【题型】选择题　【知识点】函数　【难度】easy
若函数 $y = \log_a x$ ($a > 0$，且 $a \neq 1$) 的图象如图所示，则下列函数与图象对应正确的为（ \quad ）

A.

B.

C.

D.

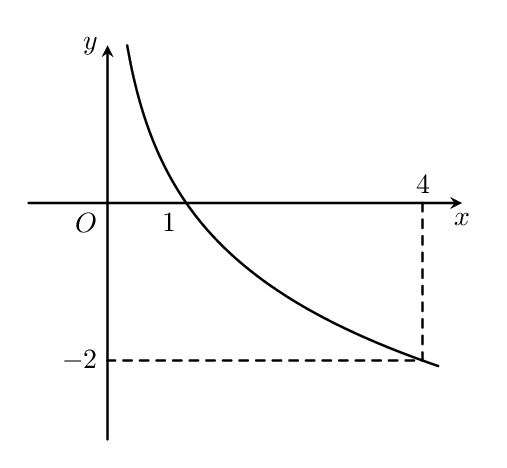
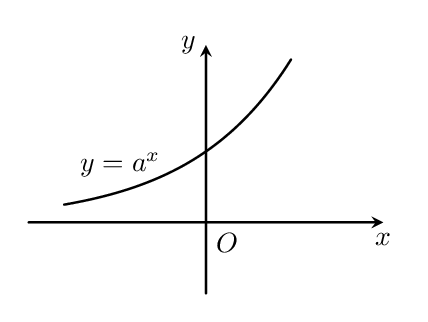
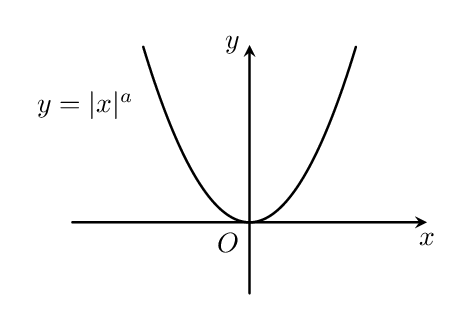
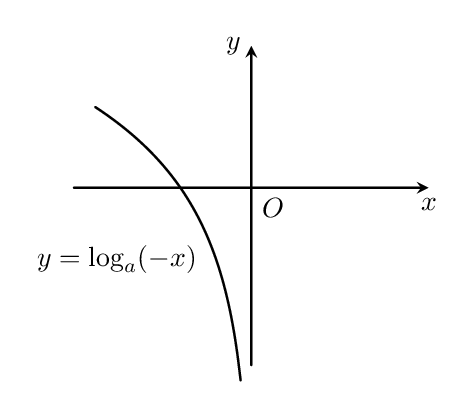
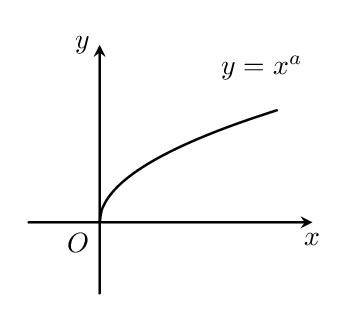
【解答】
【答案】 D

【分析】 利用函数 $y = \log_a x$ 经过点 $(4, -2)$，求出 $a = \frac{1}{2}$，并代入选项，借助基本初等函数逐一判断即可.

【详解】 从函数 $y = \log_a x$ ($a > 0$，且 $a \neq 1$) 的图象可知：该函数经过 $(4, -2)$，

所以 $-2 = \log_a 4$，即 $a^{-2} = 4$，解得 $a = \frac{1}{2}$，

对于选项 A：$y = a^x = \left(\frac{1}{2}\right)^x$，由指数函数可知 $y = \left(\frac{1}{2}\right)^x$ 在定义域上单调递减，故选项 A 错误；

对于选项 B：$y = |x|^a = |x|^{\frac{1}{2}} = \sqrt{|x|}$，当 $x > 0$ 时，则 $y = \sqrt{x}$，

由幂函数可知 $y = \sqrt{x}$ 在 $(0, +\infty)$ 上单调递增且图象靠近 $x$ 轴，故选项 B 错误；

对于选项 C：该函数为 $y = \log_a(-x) = \log_{\frac{1}{2}}(-x)$，可看成 $y = \log_{\frac{1}{2}} x$ 的图象关于 $y$ 轴对称，对称后在 $(-\infty, 0)$ 单调递增，故选项 C 错误；

对于选项 D：$y = x^a = x^{\frac{1}{2}} = \sqrt{x}$，由幂函数可知 $y = \sqrt{x}$ 在 $(0, +\infty)$ 上单调递增且图象靠近 $x$ 轴，故选项 D 正确.

故选：D.